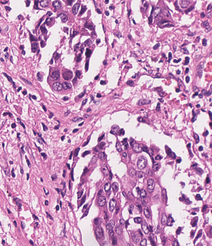
Tumor epithelial tissue: yes
Tumor-associated stroma tissue: yes
Normal tissue: no